Field crop: maize
Growth stage: 2
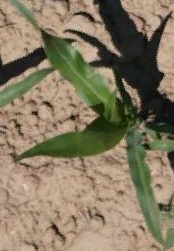
Species: maize